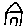
Label: house